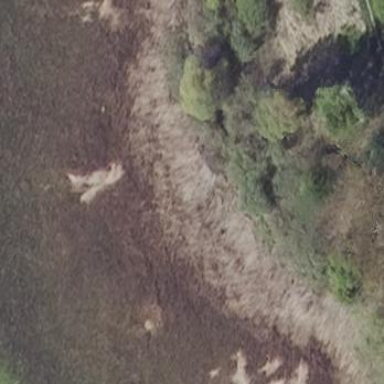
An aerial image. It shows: Reedbed in wetland area.